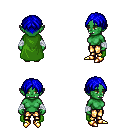
a pixel art fantasy rpg character, female body template, orc, green skin, green cape, gold greaves, blue parted hairstyle, white cloth bandages, gold boots, four views (front, back, left, right), 2x2 character sprite sheet, small pixel art, hard edges, no anti-aliasing